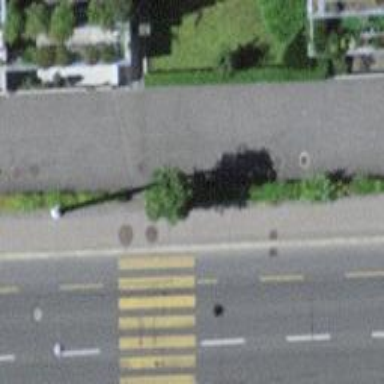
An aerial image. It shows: Kerb serving as barrier.